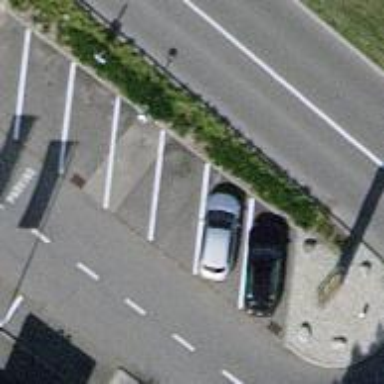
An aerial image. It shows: Charging station.